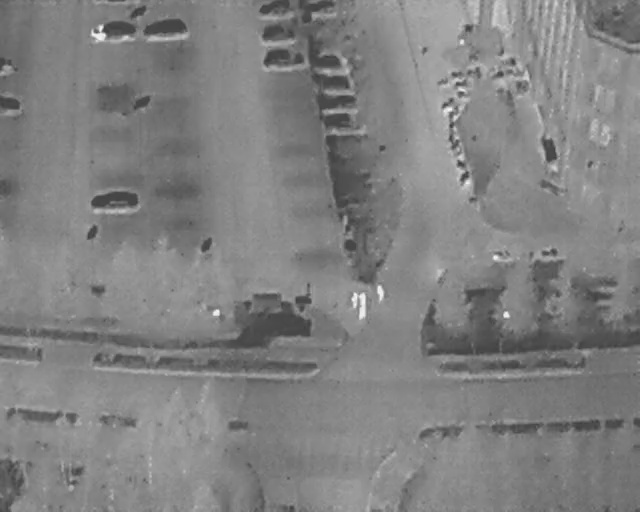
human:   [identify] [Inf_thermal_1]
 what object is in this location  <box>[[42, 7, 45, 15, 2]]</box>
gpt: <ref>1 medium car at the top</ref>